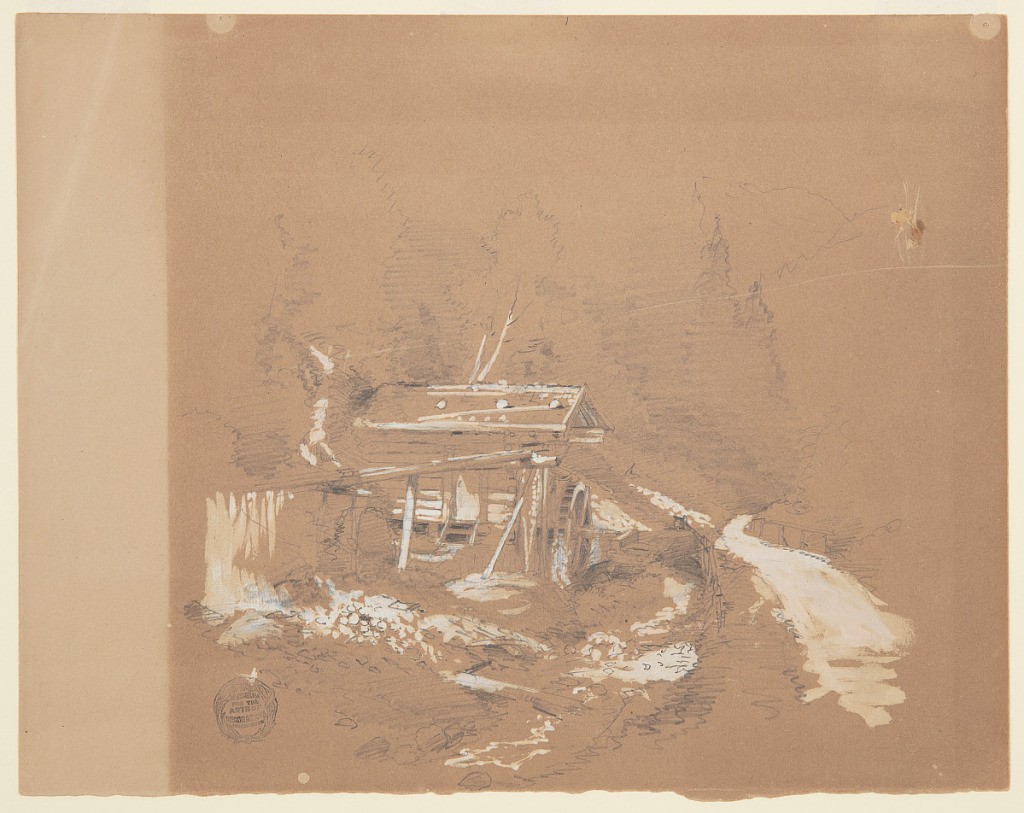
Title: A Mill in the Alps
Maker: Frederic Edwin Church, American, 1826–1900
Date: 1868–69
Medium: Graphite, brush and white gouache on light brown wove paper
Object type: drawing
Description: Architecture and landscape sketch showing a view of a rustic mill nestled in dense woods in the European Alps. Situated in the middle distance at center left, the mill is constructed of logs and has a large wheel, visible at center, and is propelled by the stream that flows toward the viewer at lower center. The lower right corner, a road follows the stream before curving out of view to the right. In the background, a mass of evergreen trees backdrops the scene, while a mountain ridge is faintly rendered at upper right.